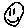
Label: smiley face